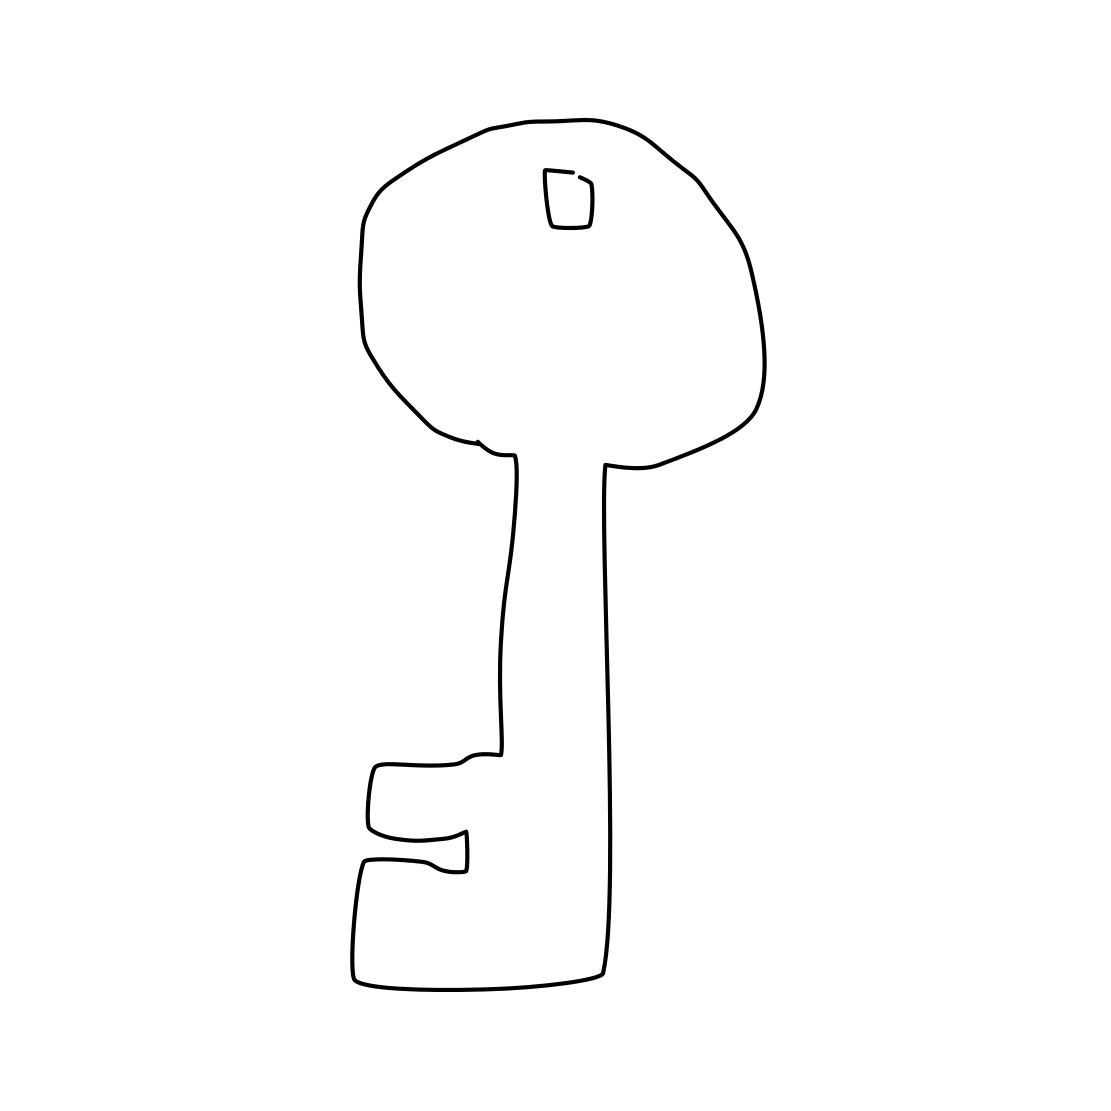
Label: key